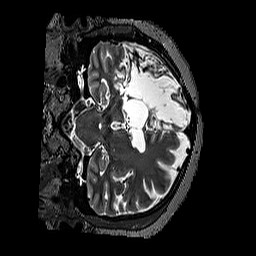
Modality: T2w
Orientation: coronal
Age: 49
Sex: male
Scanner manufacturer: siemens
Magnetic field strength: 3 T
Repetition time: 3.2 s
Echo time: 0.567 s